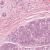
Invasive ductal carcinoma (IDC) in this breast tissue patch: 0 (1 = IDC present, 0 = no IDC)